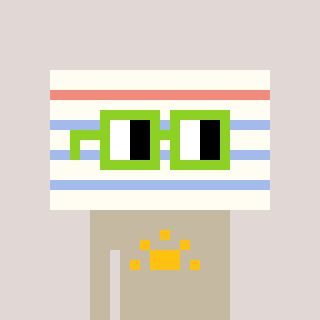
a pixel art character with square light green glasses, a empty notebook page-shaped head and a bege-colored body on a warm background